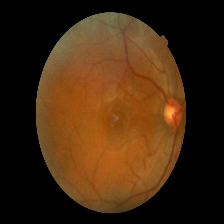
Diabetic retinopathy grade: Mild